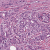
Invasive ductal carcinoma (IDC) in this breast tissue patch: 1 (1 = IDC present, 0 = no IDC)